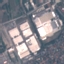
Land use / land cover class: Industrial